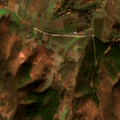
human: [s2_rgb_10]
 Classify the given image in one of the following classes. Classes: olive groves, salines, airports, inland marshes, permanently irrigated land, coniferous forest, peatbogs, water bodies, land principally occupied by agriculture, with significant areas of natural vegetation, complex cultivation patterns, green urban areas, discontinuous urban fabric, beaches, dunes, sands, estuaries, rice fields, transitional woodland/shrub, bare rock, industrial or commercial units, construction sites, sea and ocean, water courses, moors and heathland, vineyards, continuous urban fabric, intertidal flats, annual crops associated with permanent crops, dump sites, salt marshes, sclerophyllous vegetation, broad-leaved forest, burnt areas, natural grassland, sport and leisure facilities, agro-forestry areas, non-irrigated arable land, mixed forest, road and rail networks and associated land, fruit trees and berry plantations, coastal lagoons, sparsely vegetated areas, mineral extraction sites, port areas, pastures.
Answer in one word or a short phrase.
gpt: complex cultivation patterns, land principally occupied by agriculture, with significant areas of natural vegetation, broad-leaved forest, coniferous forest, mixed forest